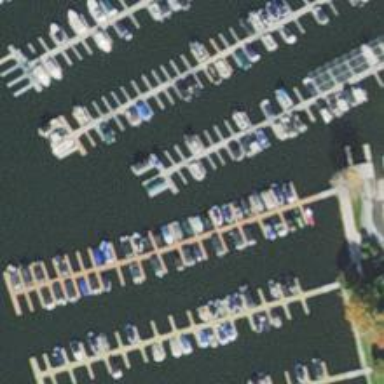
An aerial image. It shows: Man-made pier.